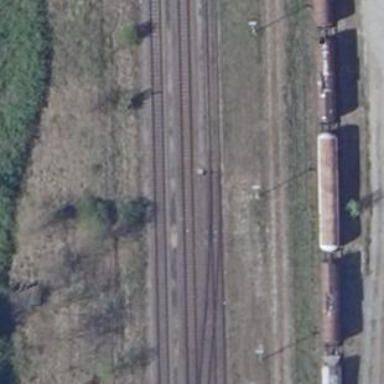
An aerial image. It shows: Railway yard in service.